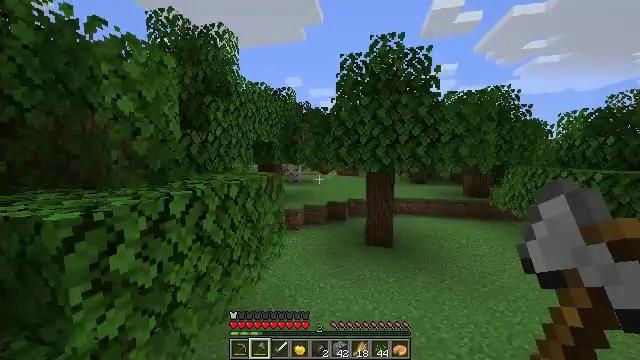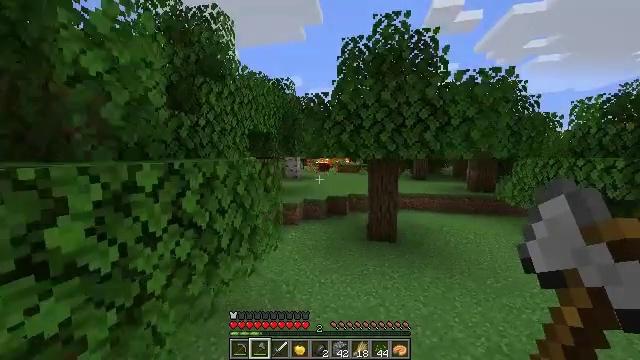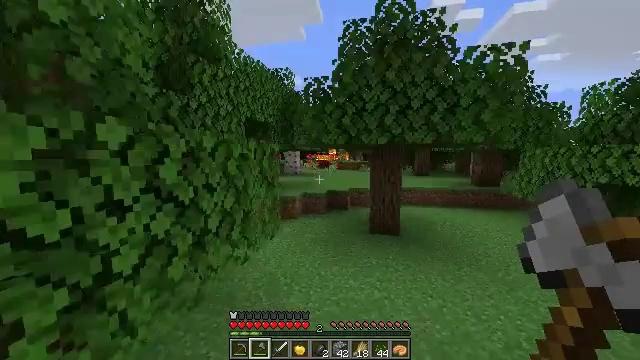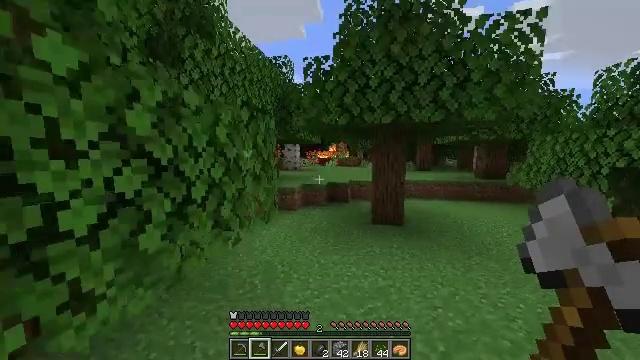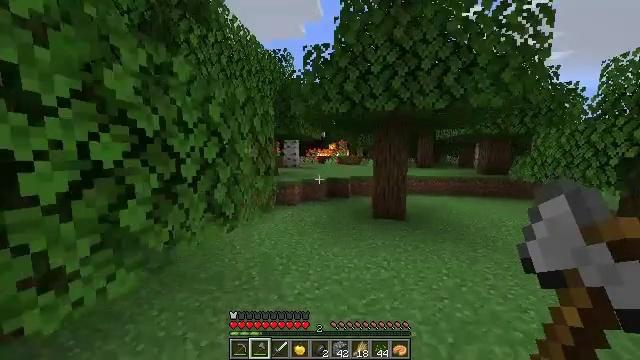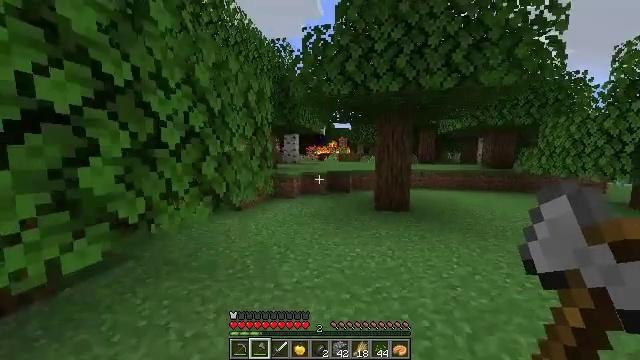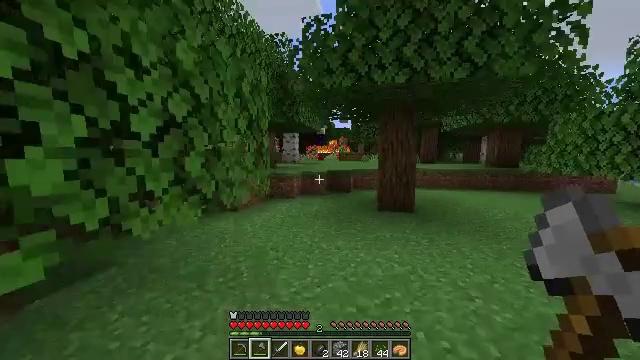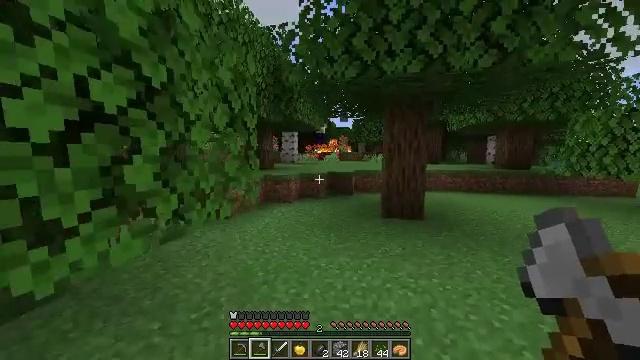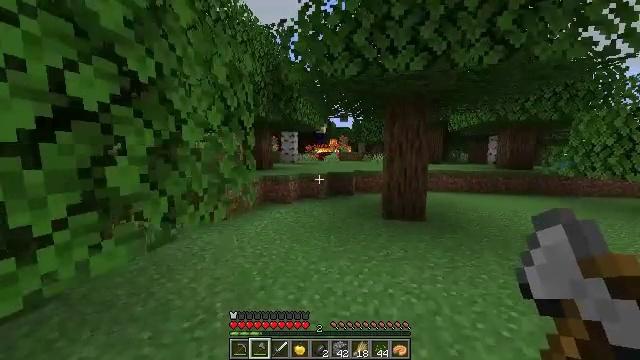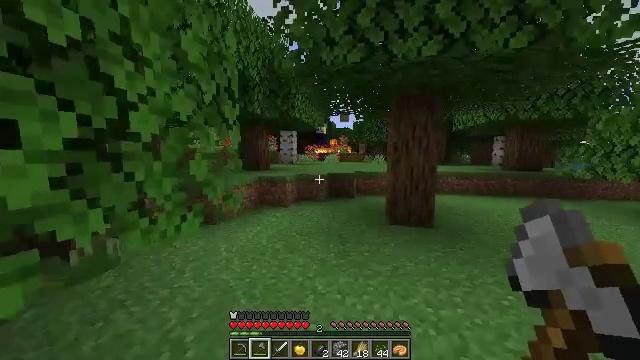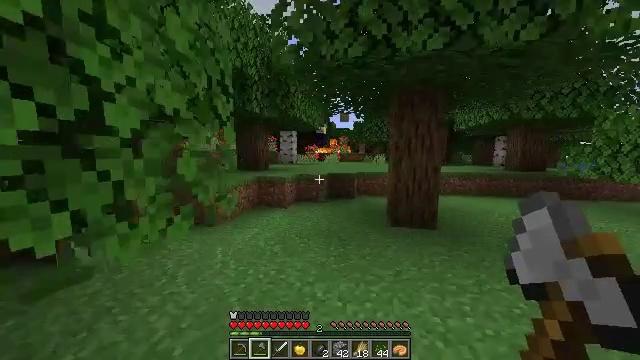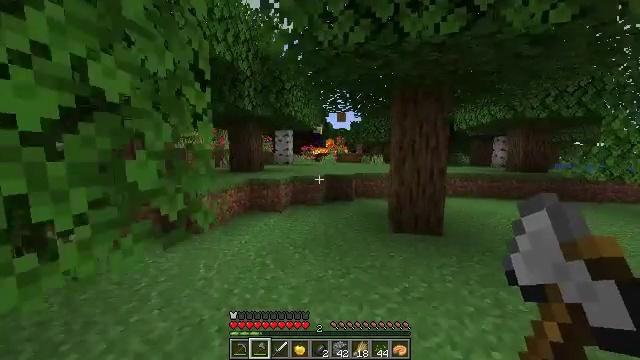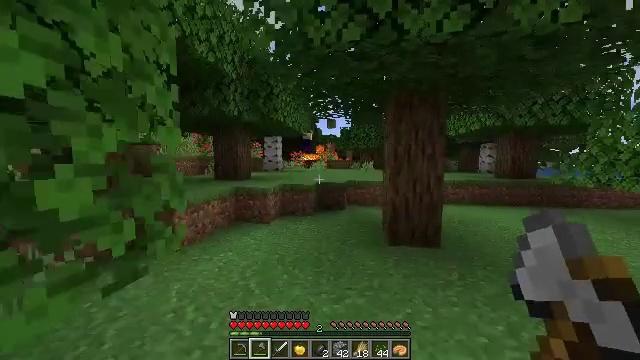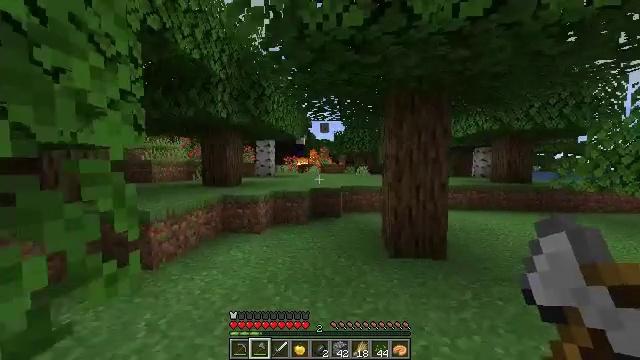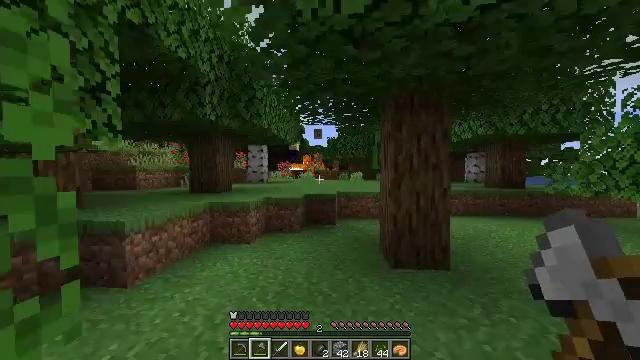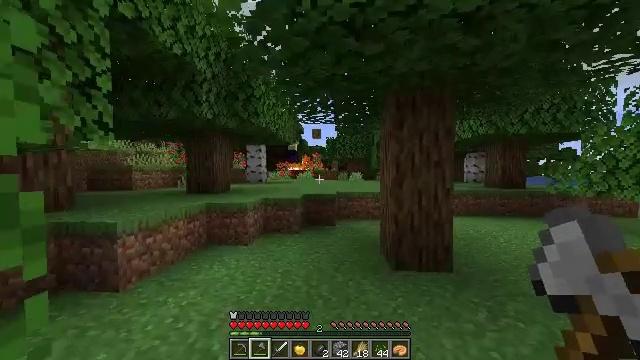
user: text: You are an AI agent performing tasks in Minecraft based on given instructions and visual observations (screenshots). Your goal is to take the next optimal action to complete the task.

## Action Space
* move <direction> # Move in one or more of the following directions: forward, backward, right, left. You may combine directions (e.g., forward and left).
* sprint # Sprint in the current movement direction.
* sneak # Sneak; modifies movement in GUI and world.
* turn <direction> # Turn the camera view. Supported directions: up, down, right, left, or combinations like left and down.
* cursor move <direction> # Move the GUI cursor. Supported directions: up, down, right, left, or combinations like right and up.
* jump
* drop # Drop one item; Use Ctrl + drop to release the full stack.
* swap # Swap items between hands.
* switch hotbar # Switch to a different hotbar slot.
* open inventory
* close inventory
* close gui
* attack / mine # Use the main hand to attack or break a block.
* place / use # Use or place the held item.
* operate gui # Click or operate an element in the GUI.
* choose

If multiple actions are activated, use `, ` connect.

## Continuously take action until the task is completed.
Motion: motion action
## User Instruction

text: Clear the fire from the area.
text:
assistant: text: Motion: move forward, jump
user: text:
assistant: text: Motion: move forward, jump
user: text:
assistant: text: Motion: move forward
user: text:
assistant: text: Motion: move forward
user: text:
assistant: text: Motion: move forward
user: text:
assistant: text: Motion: move forward
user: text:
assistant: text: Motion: move forward
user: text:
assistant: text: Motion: move forward, sprint
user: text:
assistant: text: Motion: move forward, sprint
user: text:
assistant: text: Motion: move forward, sprint
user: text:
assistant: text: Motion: move forward, sprint
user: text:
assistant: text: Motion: move forward, turn right and up
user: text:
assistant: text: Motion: move forward, turn right and up
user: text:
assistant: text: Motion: move forward, turn right and up
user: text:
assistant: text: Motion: move forward
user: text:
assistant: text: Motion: move forward
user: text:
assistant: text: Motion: move forward
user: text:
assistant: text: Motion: move forward
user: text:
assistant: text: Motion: move forward
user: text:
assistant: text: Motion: move forward
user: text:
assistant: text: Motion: move forward
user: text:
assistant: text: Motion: move forward
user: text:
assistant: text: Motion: move forward
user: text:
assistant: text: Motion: move forward
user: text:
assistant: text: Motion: move forward
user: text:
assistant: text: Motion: move forward
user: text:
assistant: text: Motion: move forward
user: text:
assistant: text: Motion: move forward
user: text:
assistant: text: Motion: move forward
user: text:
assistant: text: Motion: move forward